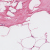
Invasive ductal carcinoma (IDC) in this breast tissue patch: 0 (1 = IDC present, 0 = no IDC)